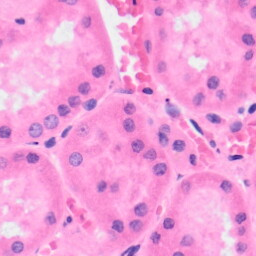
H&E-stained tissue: Kidney